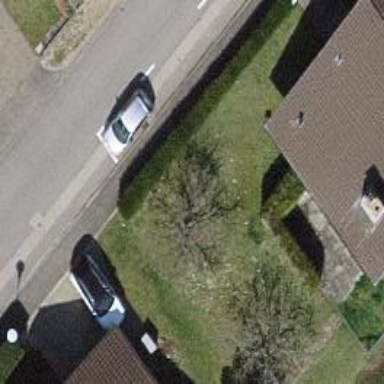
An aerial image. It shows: Hedge acting as barrier.